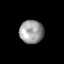
Tissue: lung
Cell type: Epithelial cells
Senescence score: 0.5447
Nuclear area (px): 551
Mean DAPI intensity: 154.298